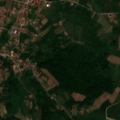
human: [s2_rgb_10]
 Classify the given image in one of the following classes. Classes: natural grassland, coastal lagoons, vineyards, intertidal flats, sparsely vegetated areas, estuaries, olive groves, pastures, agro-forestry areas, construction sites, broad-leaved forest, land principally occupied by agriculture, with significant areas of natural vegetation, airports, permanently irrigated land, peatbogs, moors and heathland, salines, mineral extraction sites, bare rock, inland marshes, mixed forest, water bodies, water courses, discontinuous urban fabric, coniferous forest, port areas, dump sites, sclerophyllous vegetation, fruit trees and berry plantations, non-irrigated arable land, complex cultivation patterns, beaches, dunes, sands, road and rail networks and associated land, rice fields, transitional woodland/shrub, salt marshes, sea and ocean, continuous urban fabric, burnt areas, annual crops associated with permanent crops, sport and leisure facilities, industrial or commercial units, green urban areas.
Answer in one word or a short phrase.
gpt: discontinuous urban fabric, complex cultivation patterns, land principally occupied by agriculture, with significant areas of natural vegetation, broad-leaved forest